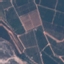
Land use / land cover class: PermanentCrop